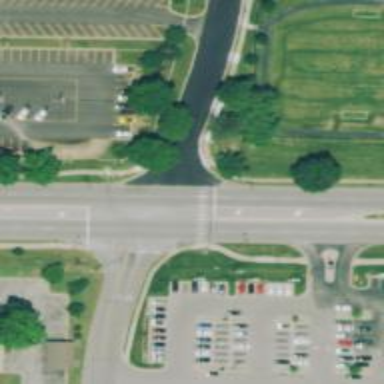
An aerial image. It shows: Crossing road.